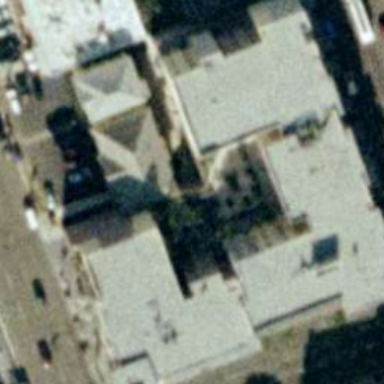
There is one road next to many buildings .